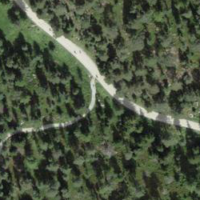
EUNIS habitat code: 43
Species observed at this site:
Rhododendron ferrugineum
Vaccinium vitis-idaea
Vaccinium myrtillus
Vicia cracca